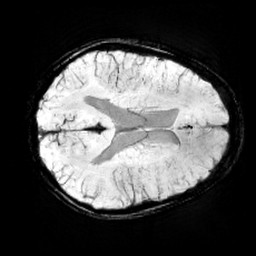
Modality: minIP
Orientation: axial
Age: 10
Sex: male
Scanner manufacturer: siemens
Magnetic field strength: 3 T
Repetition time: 0.027 s
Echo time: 0.02 s